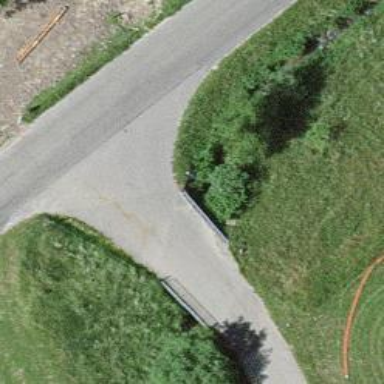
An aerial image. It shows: Bridge over service road with asphalt surface.